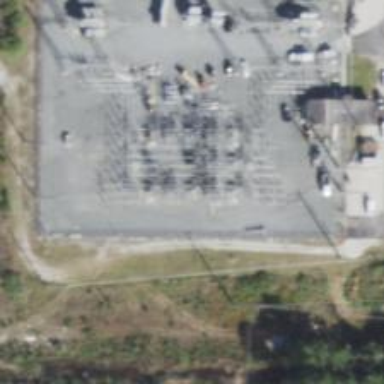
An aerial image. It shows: Switch used for power control.